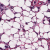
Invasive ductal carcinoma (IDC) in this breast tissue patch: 1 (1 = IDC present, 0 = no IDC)